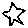
Label: star